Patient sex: M
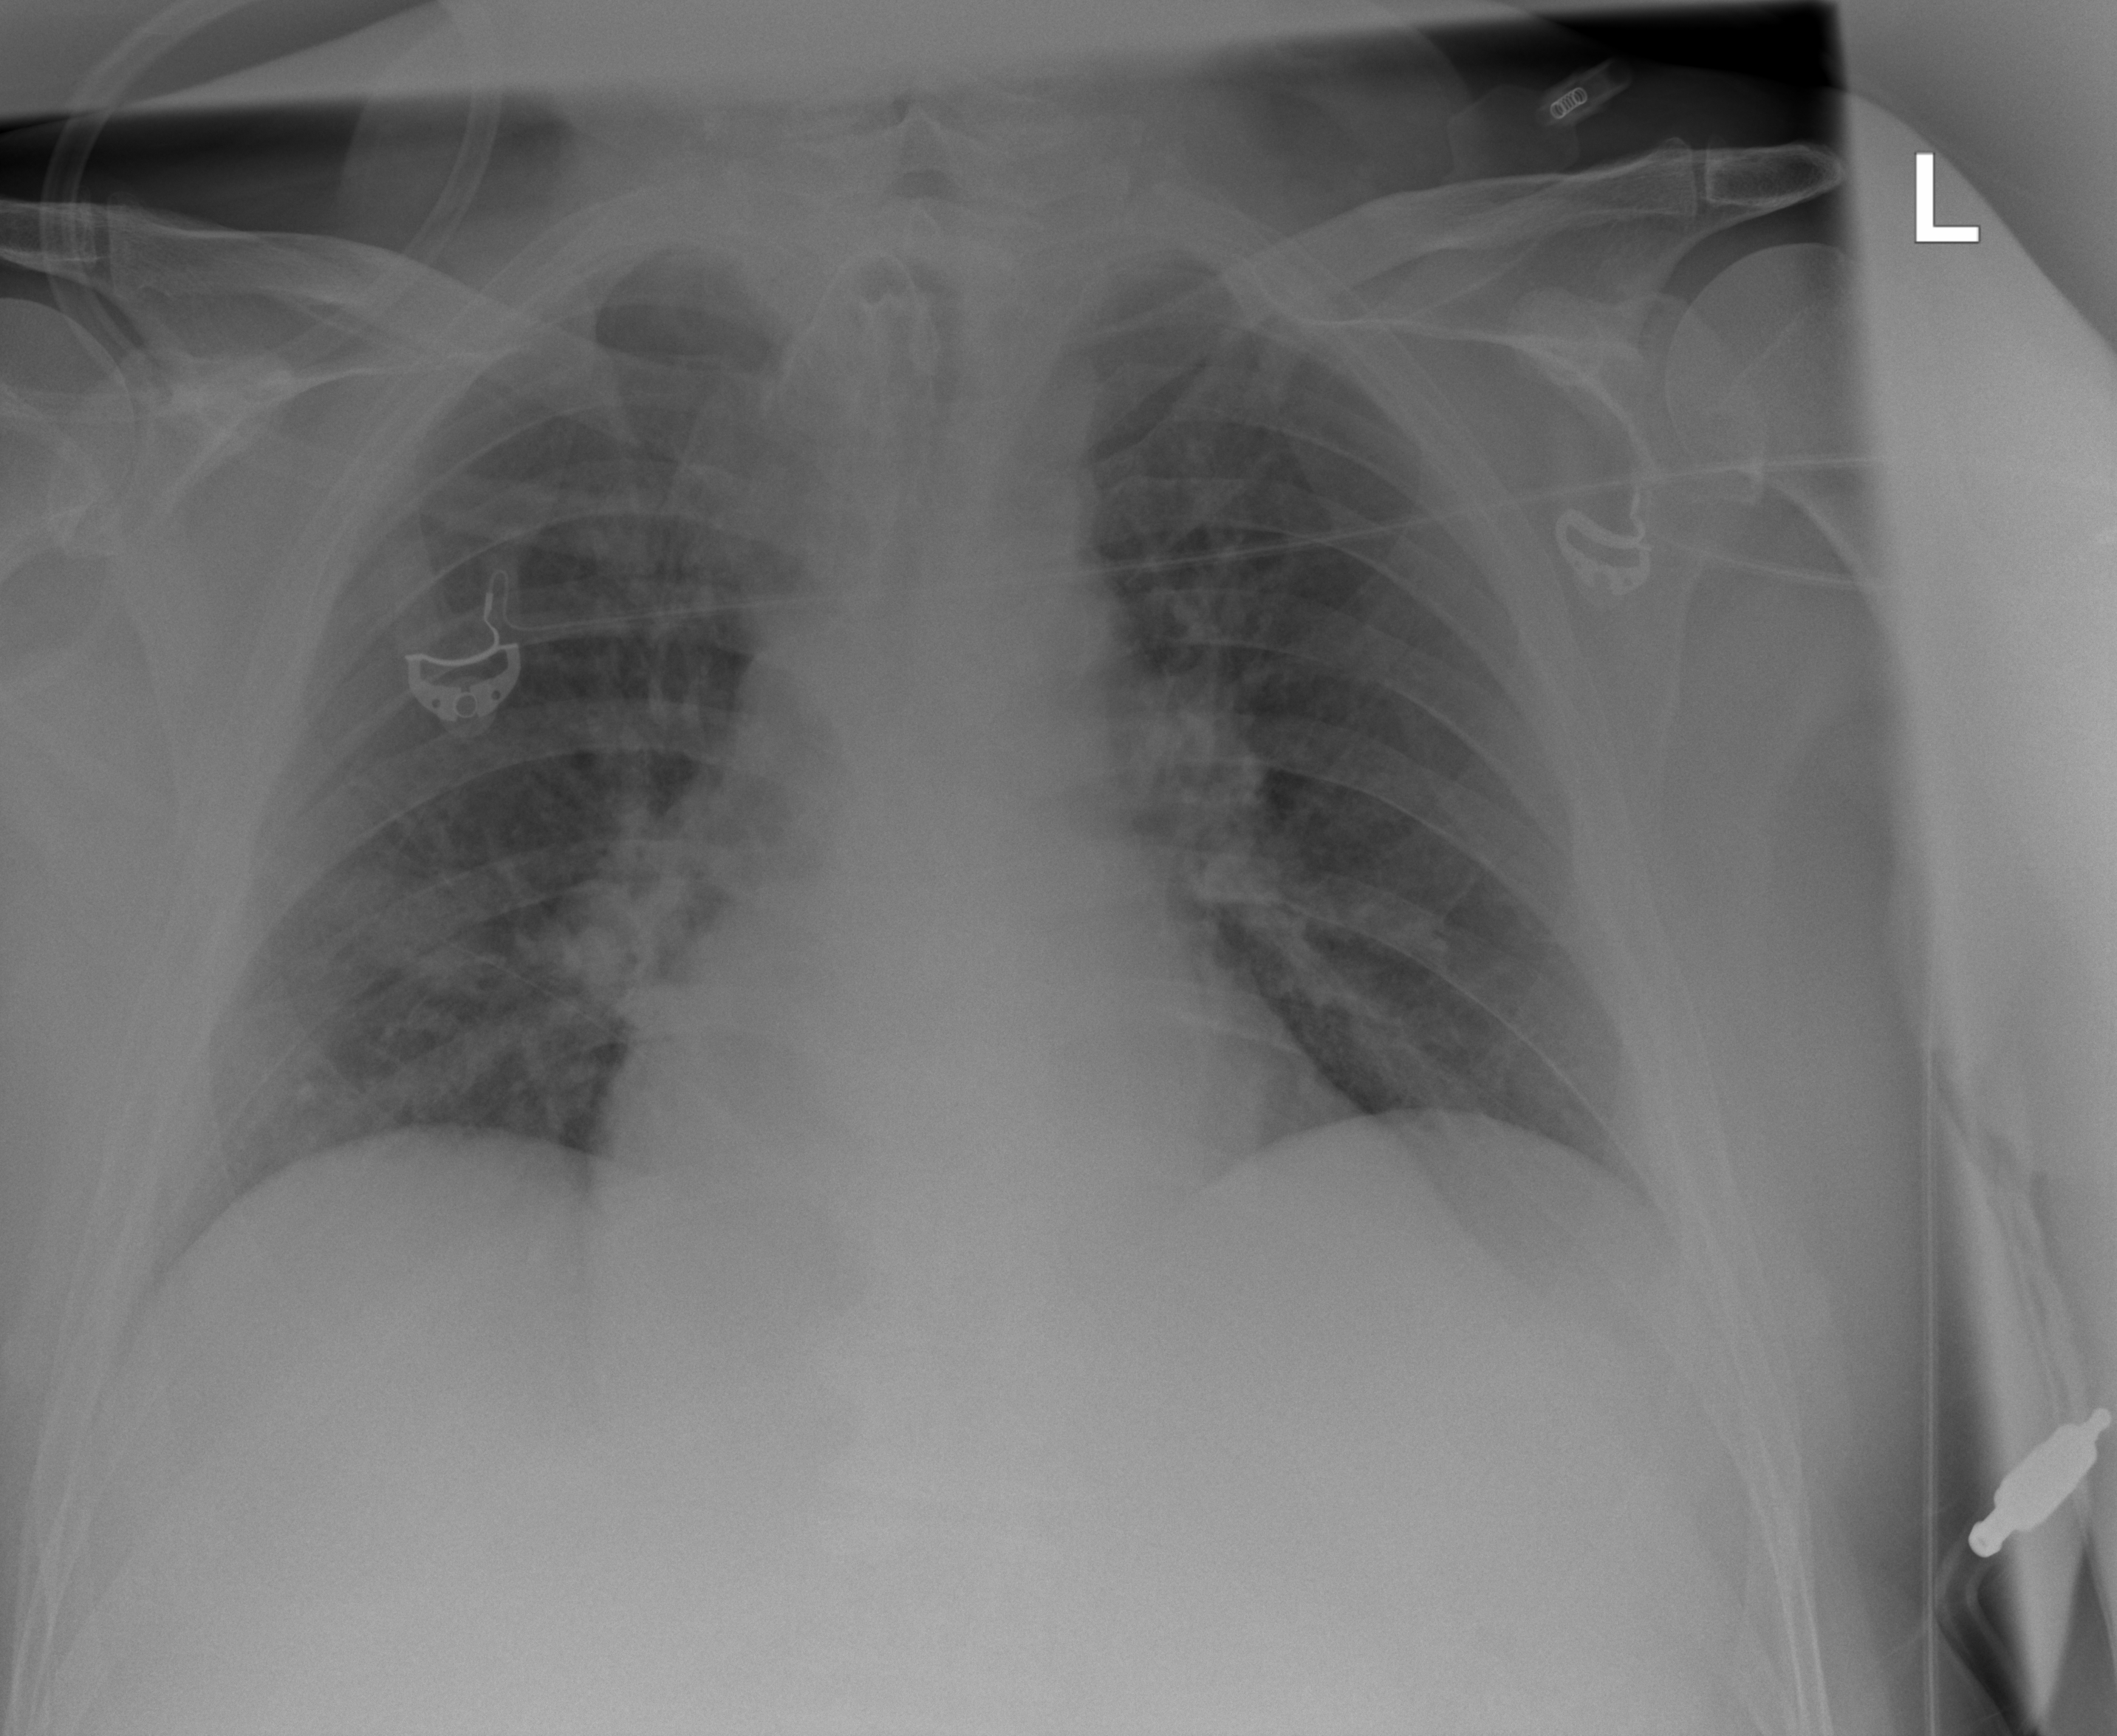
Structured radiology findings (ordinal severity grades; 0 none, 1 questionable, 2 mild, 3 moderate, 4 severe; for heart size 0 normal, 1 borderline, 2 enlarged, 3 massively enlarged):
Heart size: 2
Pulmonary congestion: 2
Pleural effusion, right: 1
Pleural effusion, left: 2
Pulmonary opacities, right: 2
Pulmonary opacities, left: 2
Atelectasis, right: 1
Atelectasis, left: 1